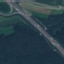
Land use / land cover: Highway